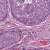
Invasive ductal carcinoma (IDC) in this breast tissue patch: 0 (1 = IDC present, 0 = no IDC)